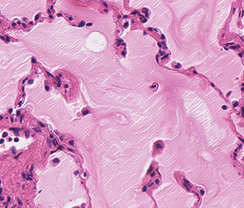
Tumor epithelial tissue: no
Tumor-associated stroma tissue: no
Normal tissue: yes